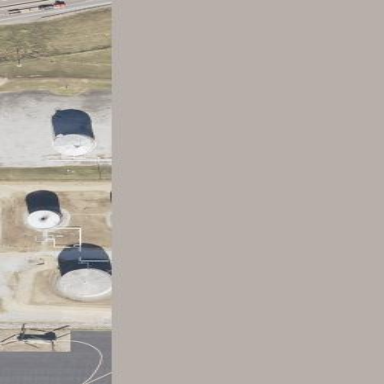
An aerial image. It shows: Industrial area designated as petroleum terminal.